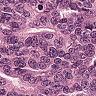
Metastatic tissue present: yes